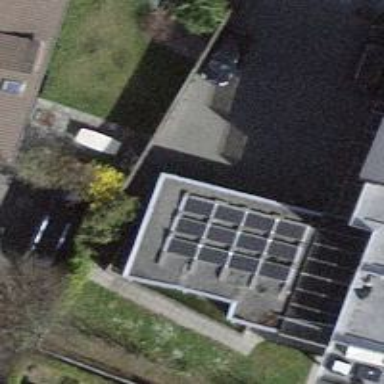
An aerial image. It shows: Solar power generator.